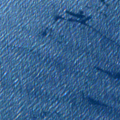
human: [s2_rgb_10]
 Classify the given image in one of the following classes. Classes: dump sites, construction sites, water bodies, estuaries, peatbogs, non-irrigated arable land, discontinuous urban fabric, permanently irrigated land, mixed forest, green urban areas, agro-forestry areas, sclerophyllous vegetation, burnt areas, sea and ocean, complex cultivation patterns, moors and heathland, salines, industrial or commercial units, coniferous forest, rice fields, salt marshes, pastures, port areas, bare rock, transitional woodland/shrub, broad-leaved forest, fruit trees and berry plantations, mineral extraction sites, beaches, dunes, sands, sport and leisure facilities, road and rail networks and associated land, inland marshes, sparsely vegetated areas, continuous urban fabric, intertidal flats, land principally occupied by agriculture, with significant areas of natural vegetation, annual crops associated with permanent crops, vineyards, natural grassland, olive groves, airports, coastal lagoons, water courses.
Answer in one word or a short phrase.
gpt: sea and ocean